Question: Like the title says.
I want to make an jQuery autocomplete search field in my shop that shows the tags stored in wordpress database under wp_terms. so long so good.
'''
if (isset($_GET['term'])) {
$term = $_GET['term'];
$db_erg = mysqli_query($con, "SELECT name
FROM wp_terms
WHERE name LIKE '$term%'");
while ($row = mysqli_fetch_array($db_erg, MYSQL_ASSOC)) {
$ERGEBNIS[] = array(
'label' => $row['name']
);
}
echo json_encode($ERGEBNIS);
$con->close();
}
'''
It now suggests me every tag in the database(table) that is like my input but I only want to show the tags that are really product_tag(wp_term_taxonomy).
So my question is:
here's a picture of the database structure:

I tried JOIN and INNERJOIN but my results are just errors or nothing... :(
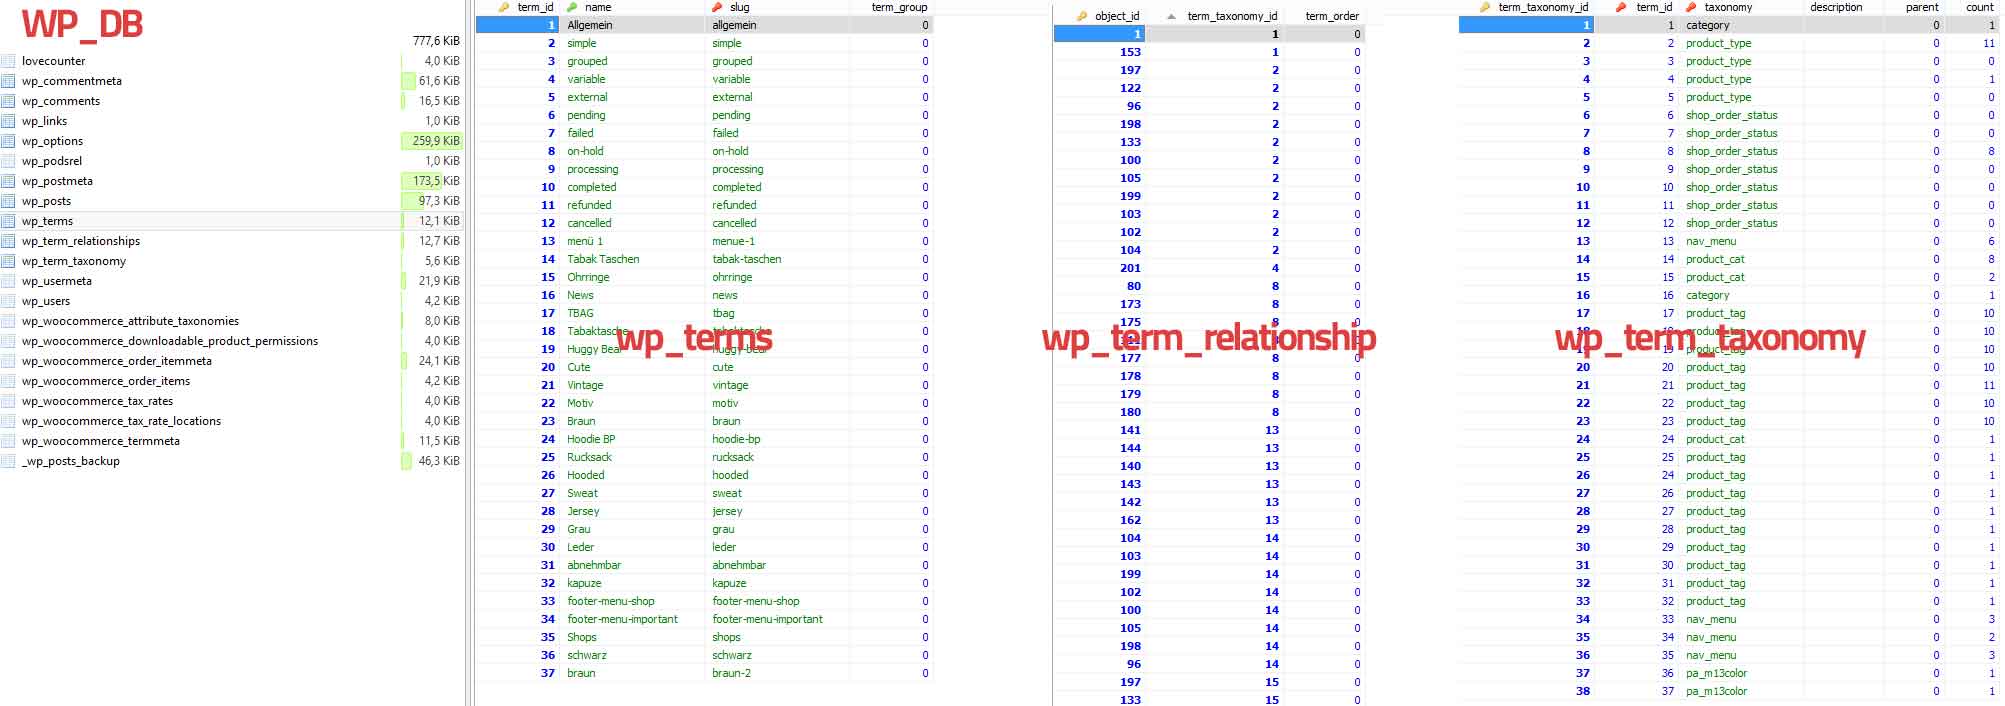
Answer: ### Hey,
First of all - you should start using the <URL>
Now, if we will follow the function <URL>
according to the codex the function works like this:
'''
<?php get_terms( $taxonomies, $args ) ?>
'''
The taxonomies are taken from 'wp_term_taxonomy'
Now the interesting part for this case is the '$args' AKA 'arguments':
Here - we should use 'name__like'.
this is an example for a usage:
'''
<?php $myTerms = get_terms( 'product_tag', array('name__like' => $name) ); ?>
'''
This code would take terms from the 'product_tag' taxonomy and use 'like', just as in an sql query. but this function know how to separate results to the taxonomy 'product_tag' only, which if i understand correctly - that's what you tried to accomplish :)
if you want to get results from more than one taxonomy you should place them as and array there.
for example:
'''
<?php $myTerms = get_terms( array('product_tag','something_else') , array('name__like' => $name) ); ?>
'''
### Good luck ! :)